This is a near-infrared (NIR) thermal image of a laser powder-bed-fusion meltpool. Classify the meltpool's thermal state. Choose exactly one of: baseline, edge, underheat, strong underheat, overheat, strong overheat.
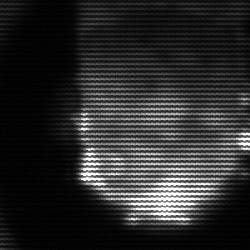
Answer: baseline